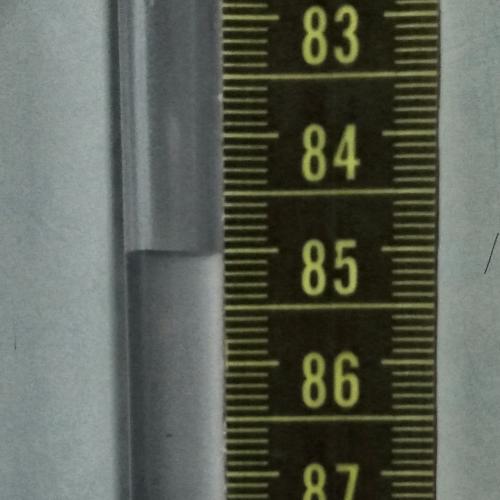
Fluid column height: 85.0 cm